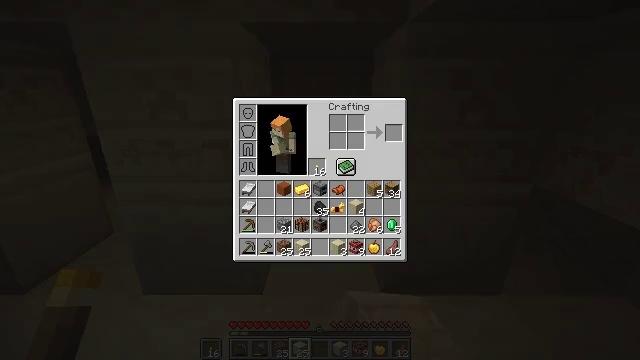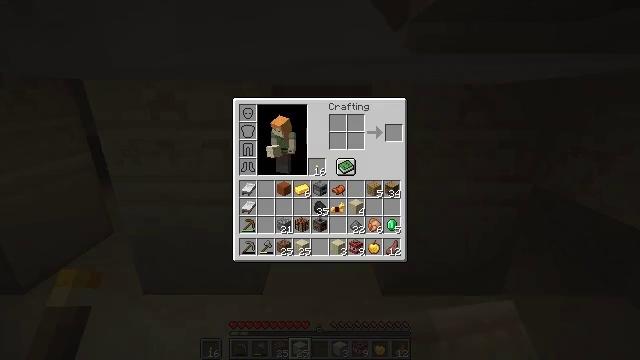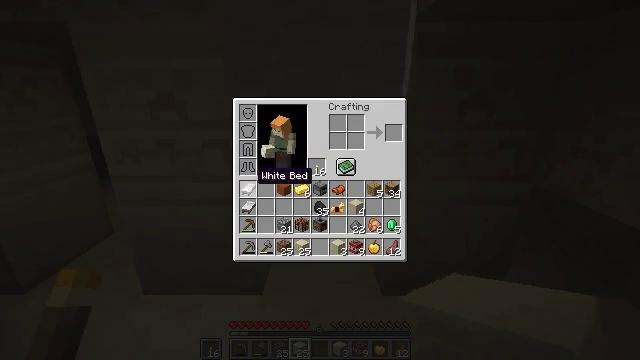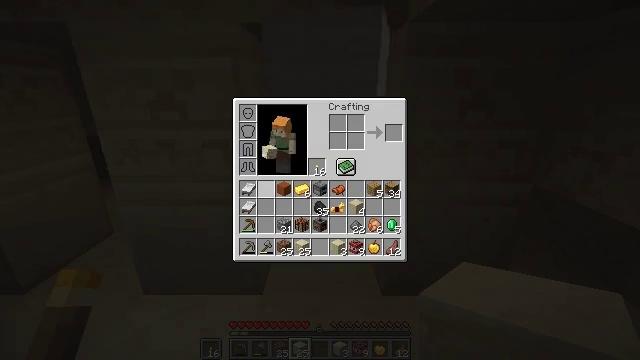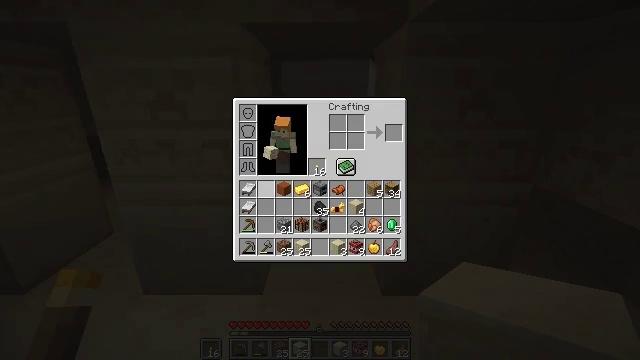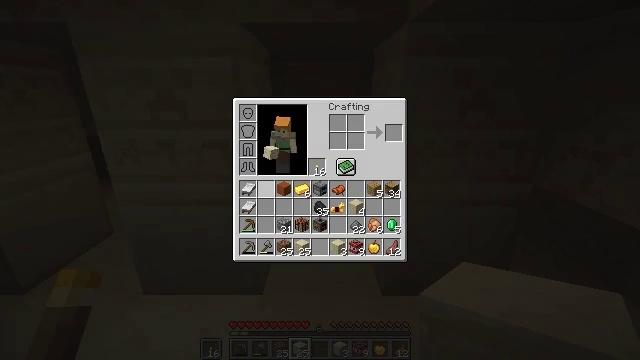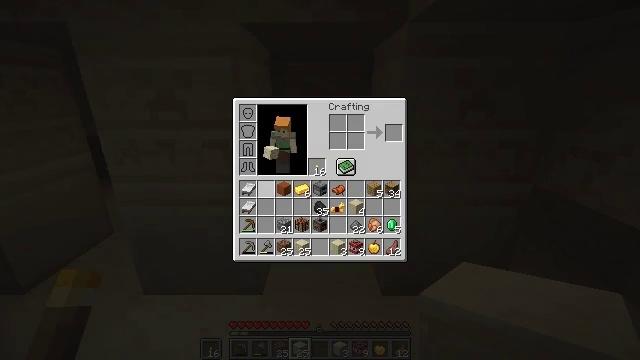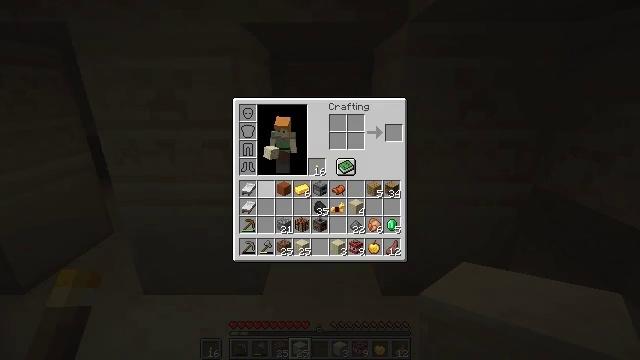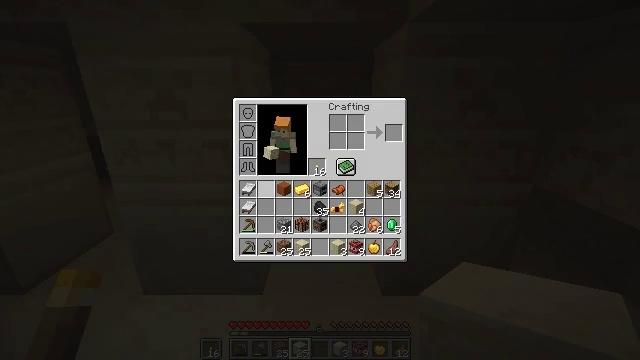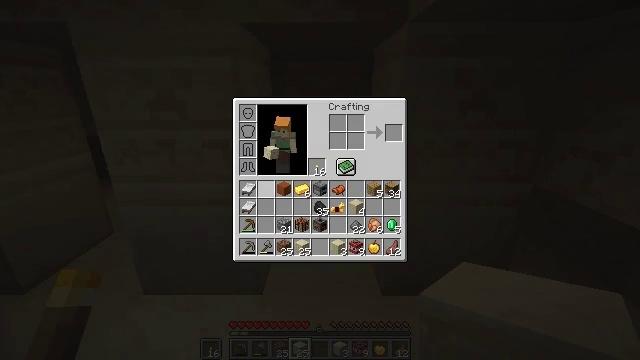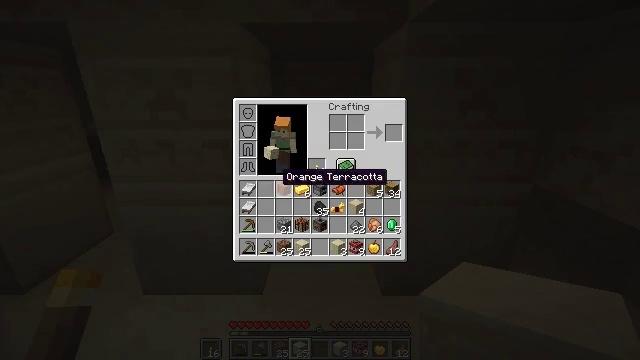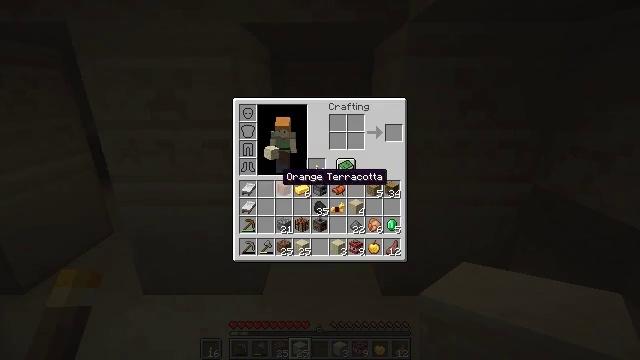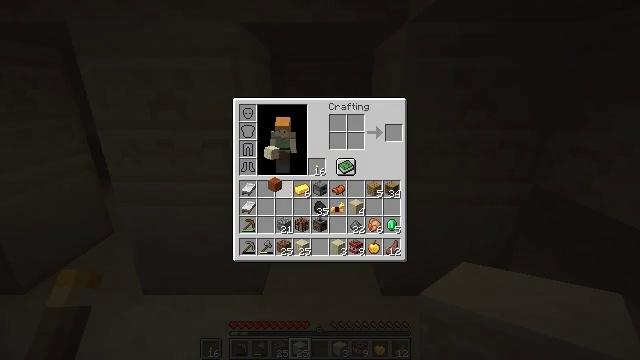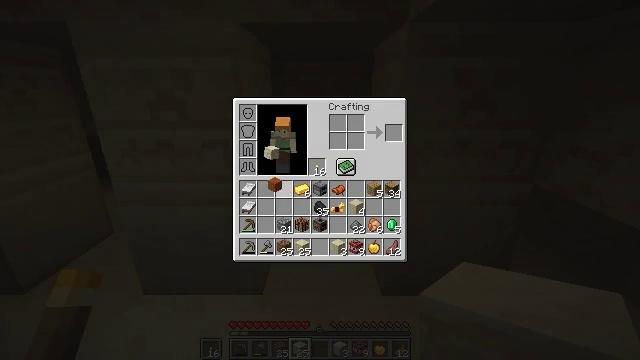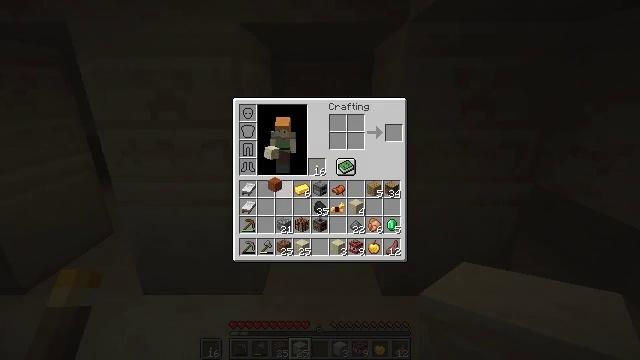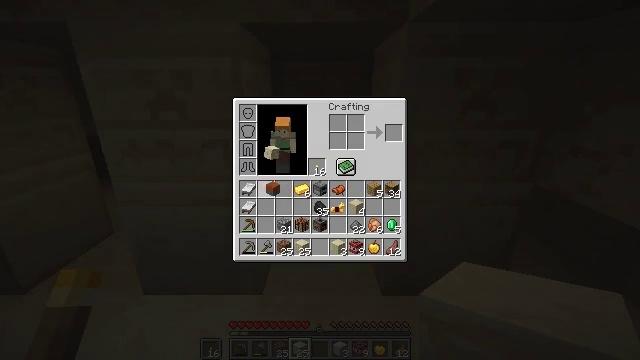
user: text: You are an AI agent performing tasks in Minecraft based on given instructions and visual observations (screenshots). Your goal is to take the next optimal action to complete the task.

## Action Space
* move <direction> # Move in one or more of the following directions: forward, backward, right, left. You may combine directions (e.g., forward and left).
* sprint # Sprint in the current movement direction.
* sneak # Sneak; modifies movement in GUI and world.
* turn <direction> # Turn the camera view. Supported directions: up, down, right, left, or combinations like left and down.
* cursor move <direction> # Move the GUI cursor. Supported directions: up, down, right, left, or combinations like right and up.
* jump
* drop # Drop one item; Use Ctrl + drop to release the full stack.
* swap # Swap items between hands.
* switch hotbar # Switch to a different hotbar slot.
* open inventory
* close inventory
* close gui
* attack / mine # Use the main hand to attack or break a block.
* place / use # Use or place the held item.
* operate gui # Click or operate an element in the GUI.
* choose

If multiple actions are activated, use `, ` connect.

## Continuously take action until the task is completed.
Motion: motion action
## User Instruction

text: Drop a orange terracotta.
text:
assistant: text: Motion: open gui
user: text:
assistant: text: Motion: cursor move right
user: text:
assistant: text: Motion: cursor move right
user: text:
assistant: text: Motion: no_op
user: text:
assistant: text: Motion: no_op
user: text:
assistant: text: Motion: no_op
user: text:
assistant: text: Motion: no_op
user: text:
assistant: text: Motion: no_op
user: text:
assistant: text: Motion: no_op
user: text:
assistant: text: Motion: no_op
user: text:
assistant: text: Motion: no_op
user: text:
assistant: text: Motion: operate gui
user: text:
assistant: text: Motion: operate gui
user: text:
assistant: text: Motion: operate gui
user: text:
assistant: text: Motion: no_op
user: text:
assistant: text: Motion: cursor move left
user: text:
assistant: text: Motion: cursor move left
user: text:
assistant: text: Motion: operate gui
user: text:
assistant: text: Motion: operate gui
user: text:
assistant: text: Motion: operate gui
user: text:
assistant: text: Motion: no_op
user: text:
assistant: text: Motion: no_op
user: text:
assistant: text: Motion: no_op
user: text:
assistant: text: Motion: cursor move right
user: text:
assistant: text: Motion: cursor move right and up
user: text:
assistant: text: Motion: no_op